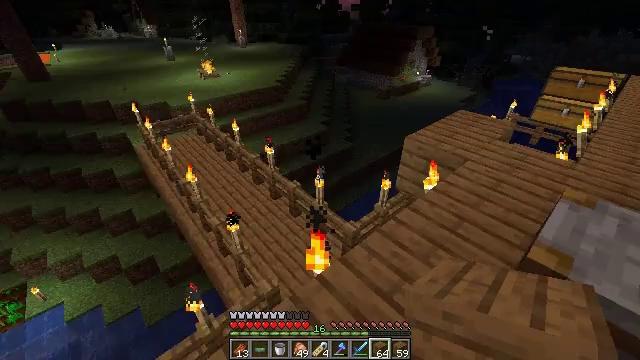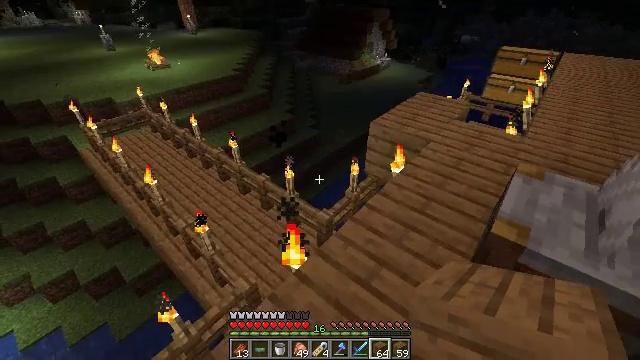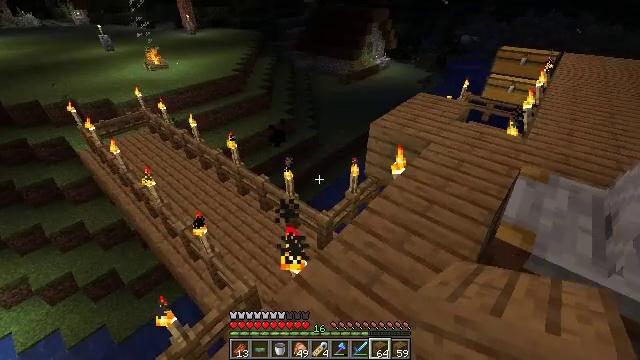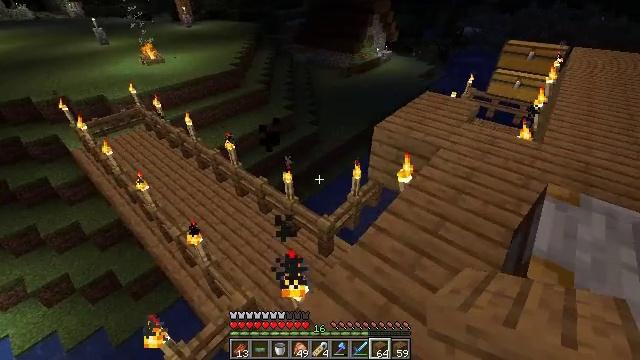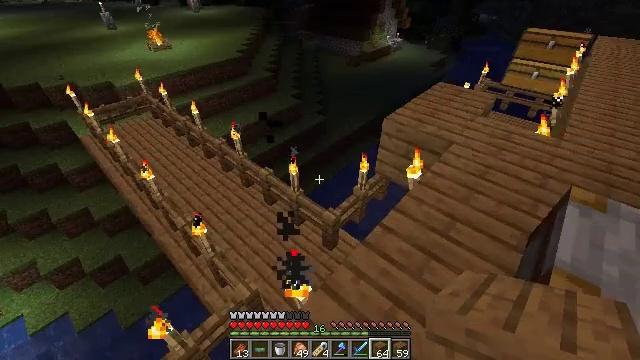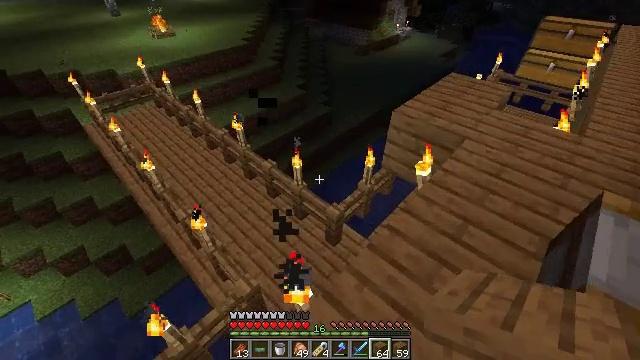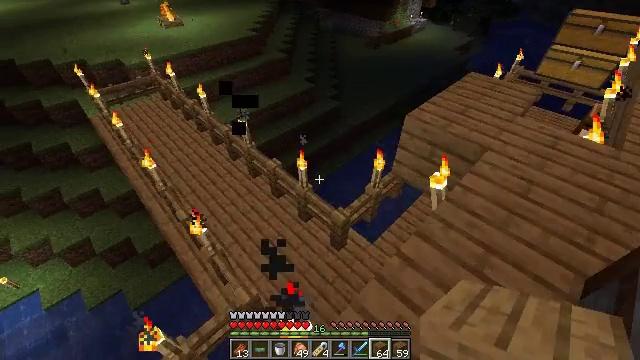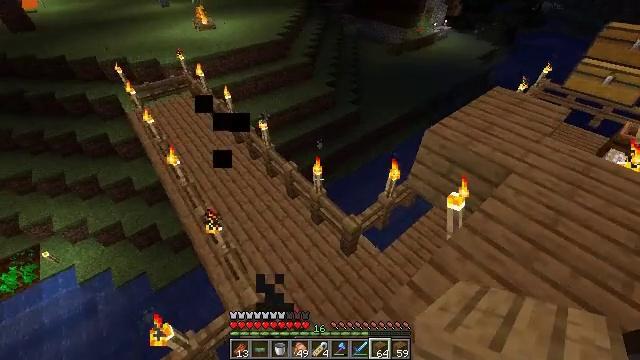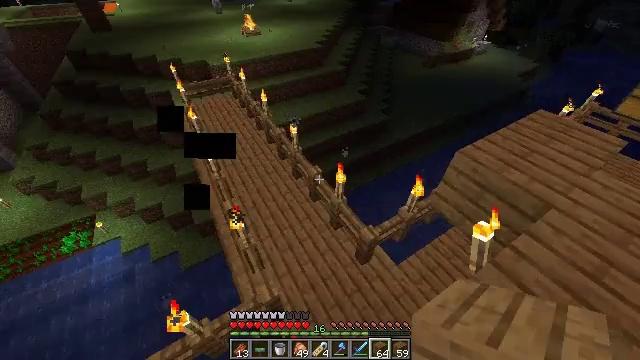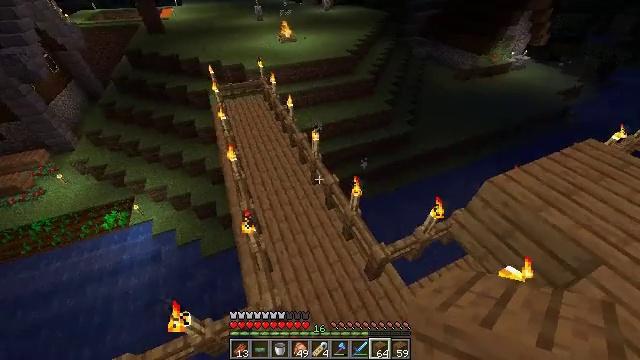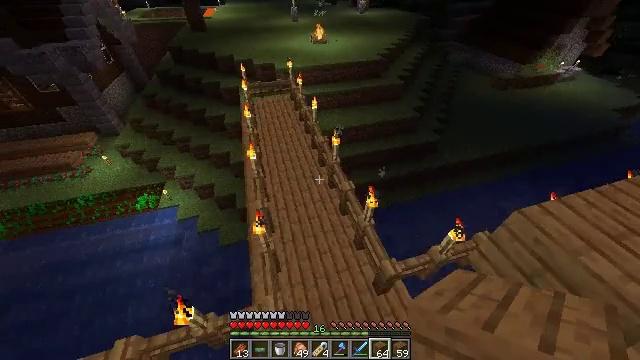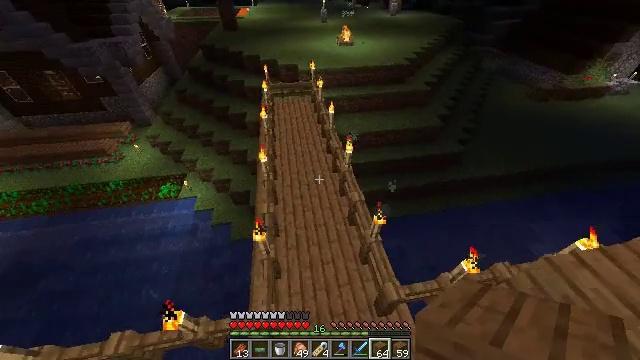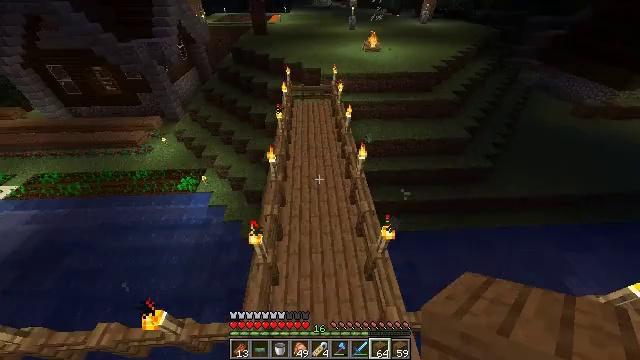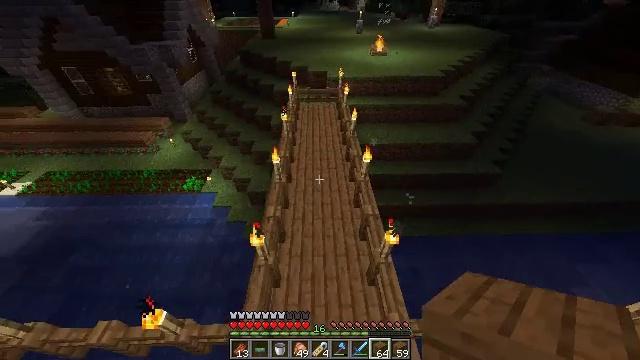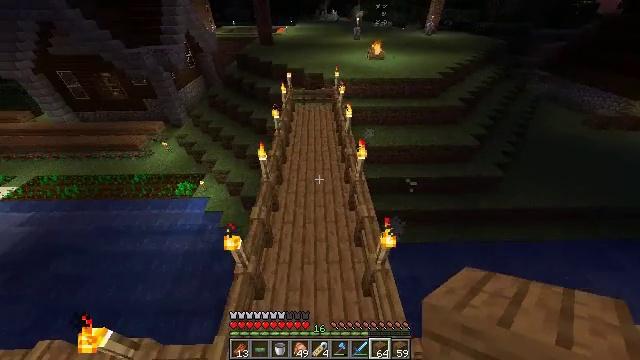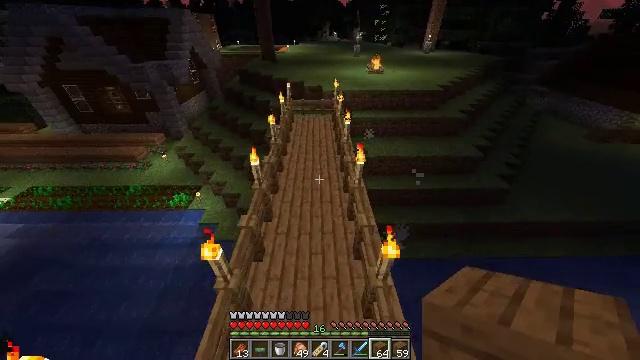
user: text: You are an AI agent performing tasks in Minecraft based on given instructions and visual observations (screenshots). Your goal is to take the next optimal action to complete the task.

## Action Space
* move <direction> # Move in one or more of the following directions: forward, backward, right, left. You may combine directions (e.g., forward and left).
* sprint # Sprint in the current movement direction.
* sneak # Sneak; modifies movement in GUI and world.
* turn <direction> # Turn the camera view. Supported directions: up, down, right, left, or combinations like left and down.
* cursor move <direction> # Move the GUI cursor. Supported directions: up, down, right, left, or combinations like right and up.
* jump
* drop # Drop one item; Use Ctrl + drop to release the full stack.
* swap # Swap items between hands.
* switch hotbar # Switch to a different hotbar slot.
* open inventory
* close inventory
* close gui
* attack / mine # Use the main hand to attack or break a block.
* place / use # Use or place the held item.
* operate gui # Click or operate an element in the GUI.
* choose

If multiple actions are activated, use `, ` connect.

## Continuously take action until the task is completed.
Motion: motion action
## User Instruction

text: Get some spruce planks and craft a spruce pressure plate.
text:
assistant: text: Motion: move forward, turn right and down
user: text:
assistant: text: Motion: move forward
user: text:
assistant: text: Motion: move forward, turn down
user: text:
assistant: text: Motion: move forward, turn left and down
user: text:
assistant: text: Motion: move forward, turn left and down
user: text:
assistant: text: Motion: move forward, sprint, turn left and down
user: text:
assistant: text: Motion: move forward, sprint, turn left
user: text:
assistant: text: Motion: move forward, sprint, turn left
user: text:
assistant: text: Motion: move forward and move right, sprint, turn left
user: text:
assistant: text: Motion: move forward and move right, turn left
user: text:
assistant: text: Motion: move forward and move right, turn left
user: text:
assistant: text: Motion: move forward and move right, turn left and up
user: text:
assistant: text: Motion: move forward, sprint, turn left
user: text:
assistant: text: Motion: move forward, sprint, turn up
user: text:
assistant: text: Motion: move forward, sprint, turn up
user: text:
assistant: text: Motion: move forward, sprint, turn left and up
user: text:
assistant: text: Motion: move forward, turn left and up
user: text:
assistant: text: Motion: move forward, turn up
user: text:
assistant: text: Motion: move forward, sprint, turn up
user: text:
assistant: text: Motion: move forward, sprint, turn up
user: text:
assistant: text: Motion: move forward, sprint, turn up
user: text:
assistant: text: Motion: move forward, sprint
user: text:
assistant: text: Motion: move forward
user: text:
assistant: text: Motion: move forward, sprint
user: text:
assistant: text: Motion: move forward, sprint
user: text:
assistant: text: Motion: move forward, sprint
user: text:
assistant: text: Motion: move forward, sprint
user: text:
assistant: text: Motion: move forward
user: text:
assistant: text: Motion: move forward
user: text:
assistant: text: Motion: move forward, sprint